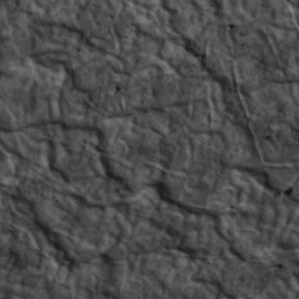
Label: non_frost